Question: I am designing an application using android studio and firebase. Please see the structure of my database here:

Here I have a parent 'Sellers' node in that seller id as immediate child. Each seller Id contains the details of the seller like 'name', 'Shop Type' and 'token'.
Here in figure I have shown two sellers with shop type as 'CarshowRoom' and one is having 'ShopType' as 'supermarket' (Actually there are many sellers and want to loop through all sellers).
I like to retrieve device token of sellers if they have a particular 'ShopType', for example if the seller have 'ShopType' as 'car showroom' I like to get the value of token.
For that I write the code like
'''
query=sellerRef.child("Sellers").orderByChild("ShopType").equalTo("CarShowRoom");
query.addListenerForSingleValueEvent(new ValueEventListener() {
@Override
public void onDataChange(@NonNull DataSnapshot snapshot) {
String sellerToken= snapshot.child("token").getValue().toString();
Toast.makeText(SendEnquiryActivity.this, sellerToken, Toast.LENGTH_SHORT).show();
}
@Override
public void onCancelled(@NonNull DatabaseError error) {
}
});
'''
But my code is not working, any body please help
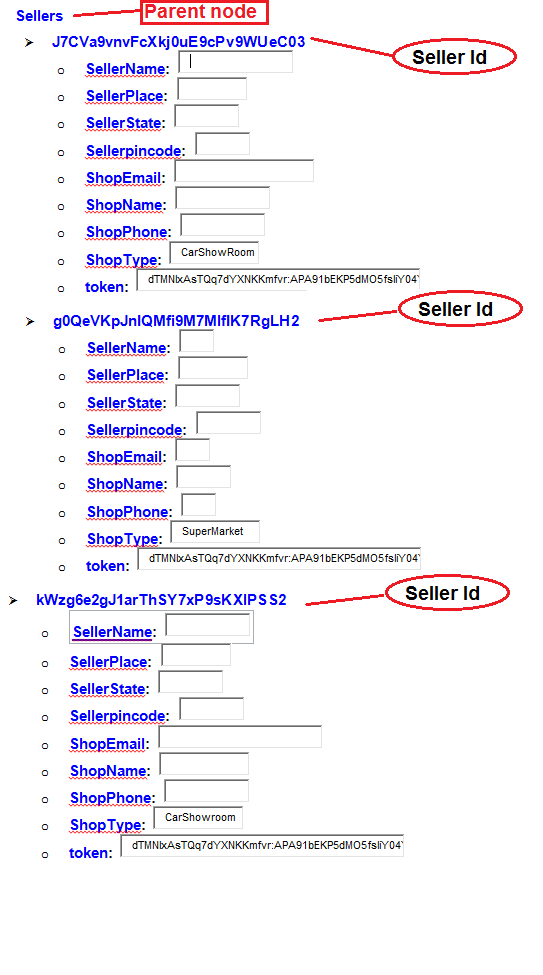
Answer: When you execute a query against the Firebase Database, there will potentially be multiple results. So the snapshot contains a list of those results. Even if there is only a single result, the snapshot will contain a list of one result.
Your 'onDataChange' will need to handle this list, by looping over 'snapshot.getChildren' with something like this:
'''
query=sellerRef.child("Sellers").orderByChild("ShopType").equalTo("CarShowRoom");
query.addListenerForSingleValueEvent(new ValueEventListener() {
@Override
public void onDataChange(@NonNull DataSnapshot snapshot) {
for (DataSnapshot child: snapshot.getChildren()) { // Add this loop
String sellerToken= child.child("token").getValue(String.class); // Read values like this
Toast.makeText(SendEnquiryActivity.this, sellerToken, Toast.LENGTH_SHORT).show();
}
}
@Override
public void onCancelled(@NonNull DatabaseError error) {
throw error.toException(); // Never ignore errors
}
});
'''